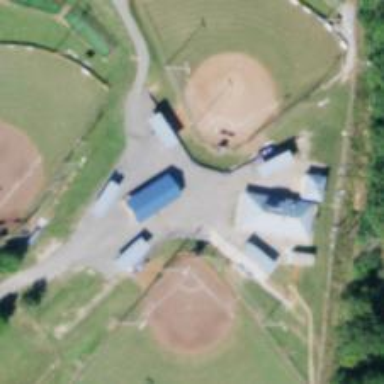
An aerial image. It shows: Sports center dedicated to baseball and softball activities.